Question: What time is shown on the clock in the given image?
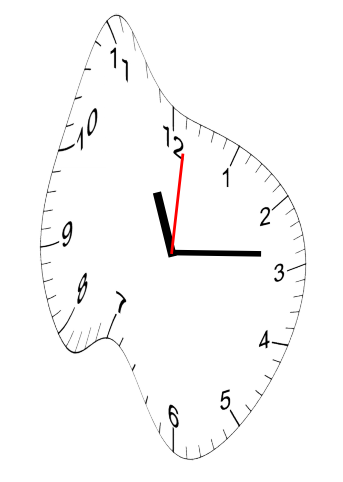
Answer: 11:14:01